Chest X-ray. View position: PA
Patient age: 47
Patient sex: M
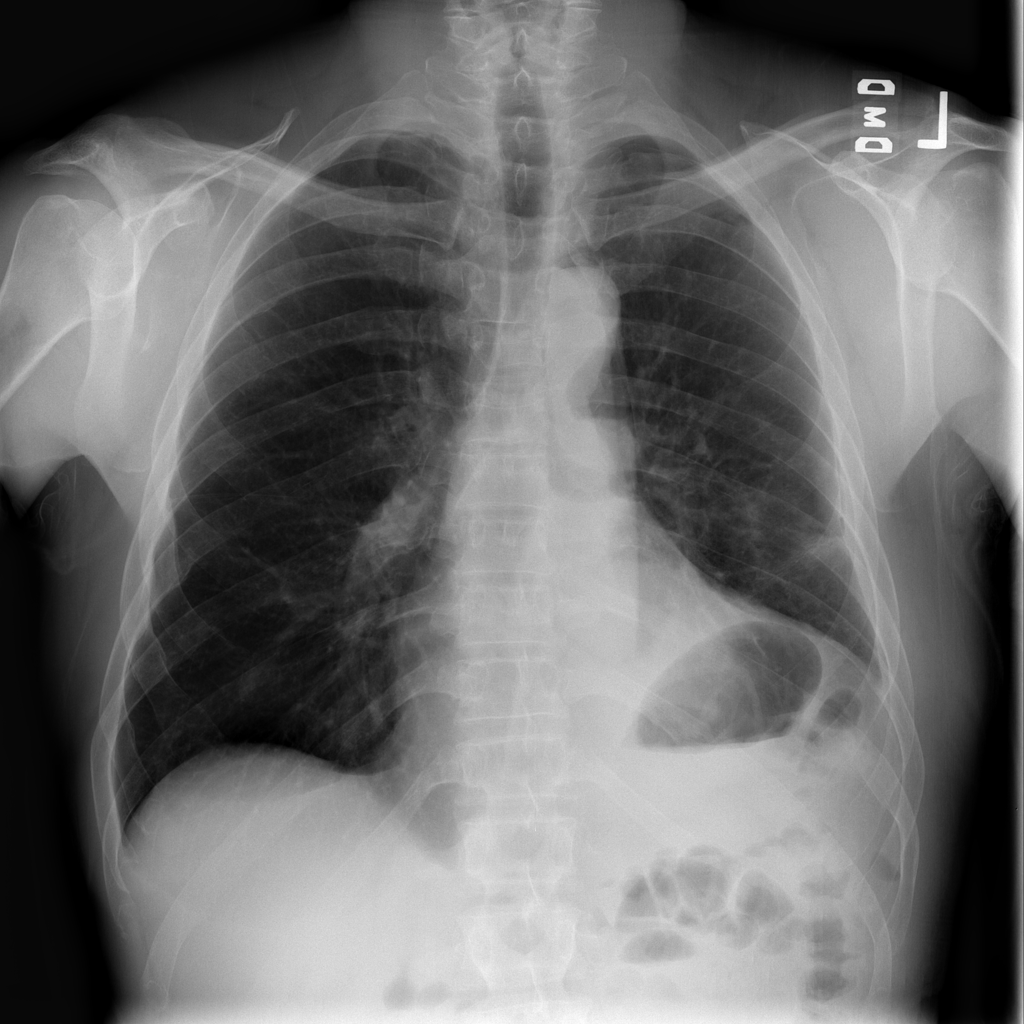
Finding: Pneumothorax